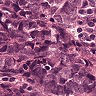
Metastatic tissue present: yes